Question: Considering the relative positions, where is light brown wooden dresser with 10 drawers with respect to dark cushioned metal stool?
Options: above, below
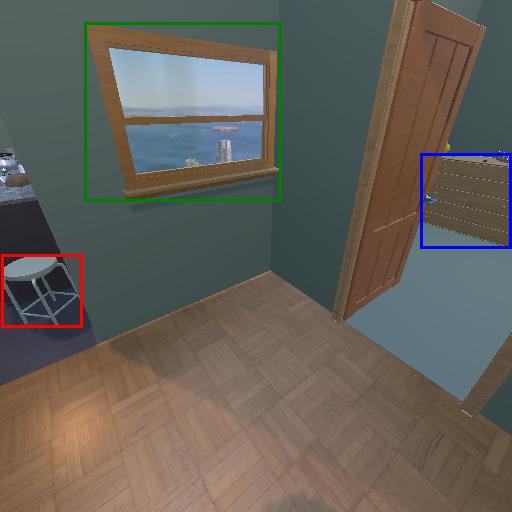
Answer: above